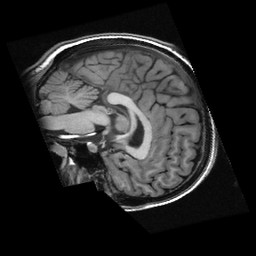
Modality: T1w
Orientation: sagittal
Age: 21
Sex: female